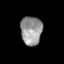
Tissue: skin
Cell type: Epithelial cells
Senescence score: 0.2831
Nuclear area (px): 595
Mean DAPI intensity: 152.171